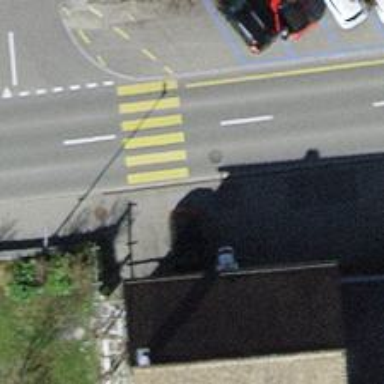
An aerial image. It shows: Zebra crossing on the road.